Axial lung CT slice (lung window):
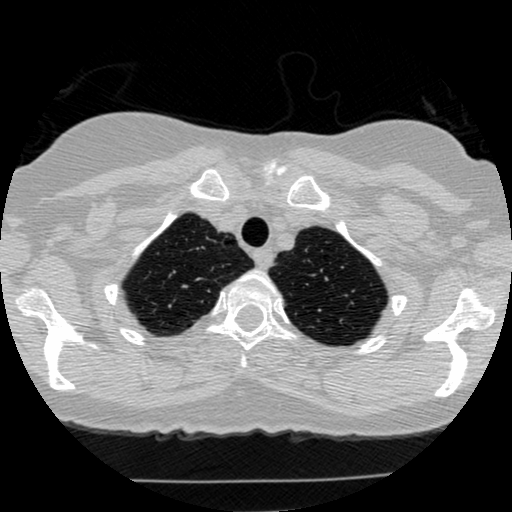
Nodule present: no